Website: macys
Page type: cart
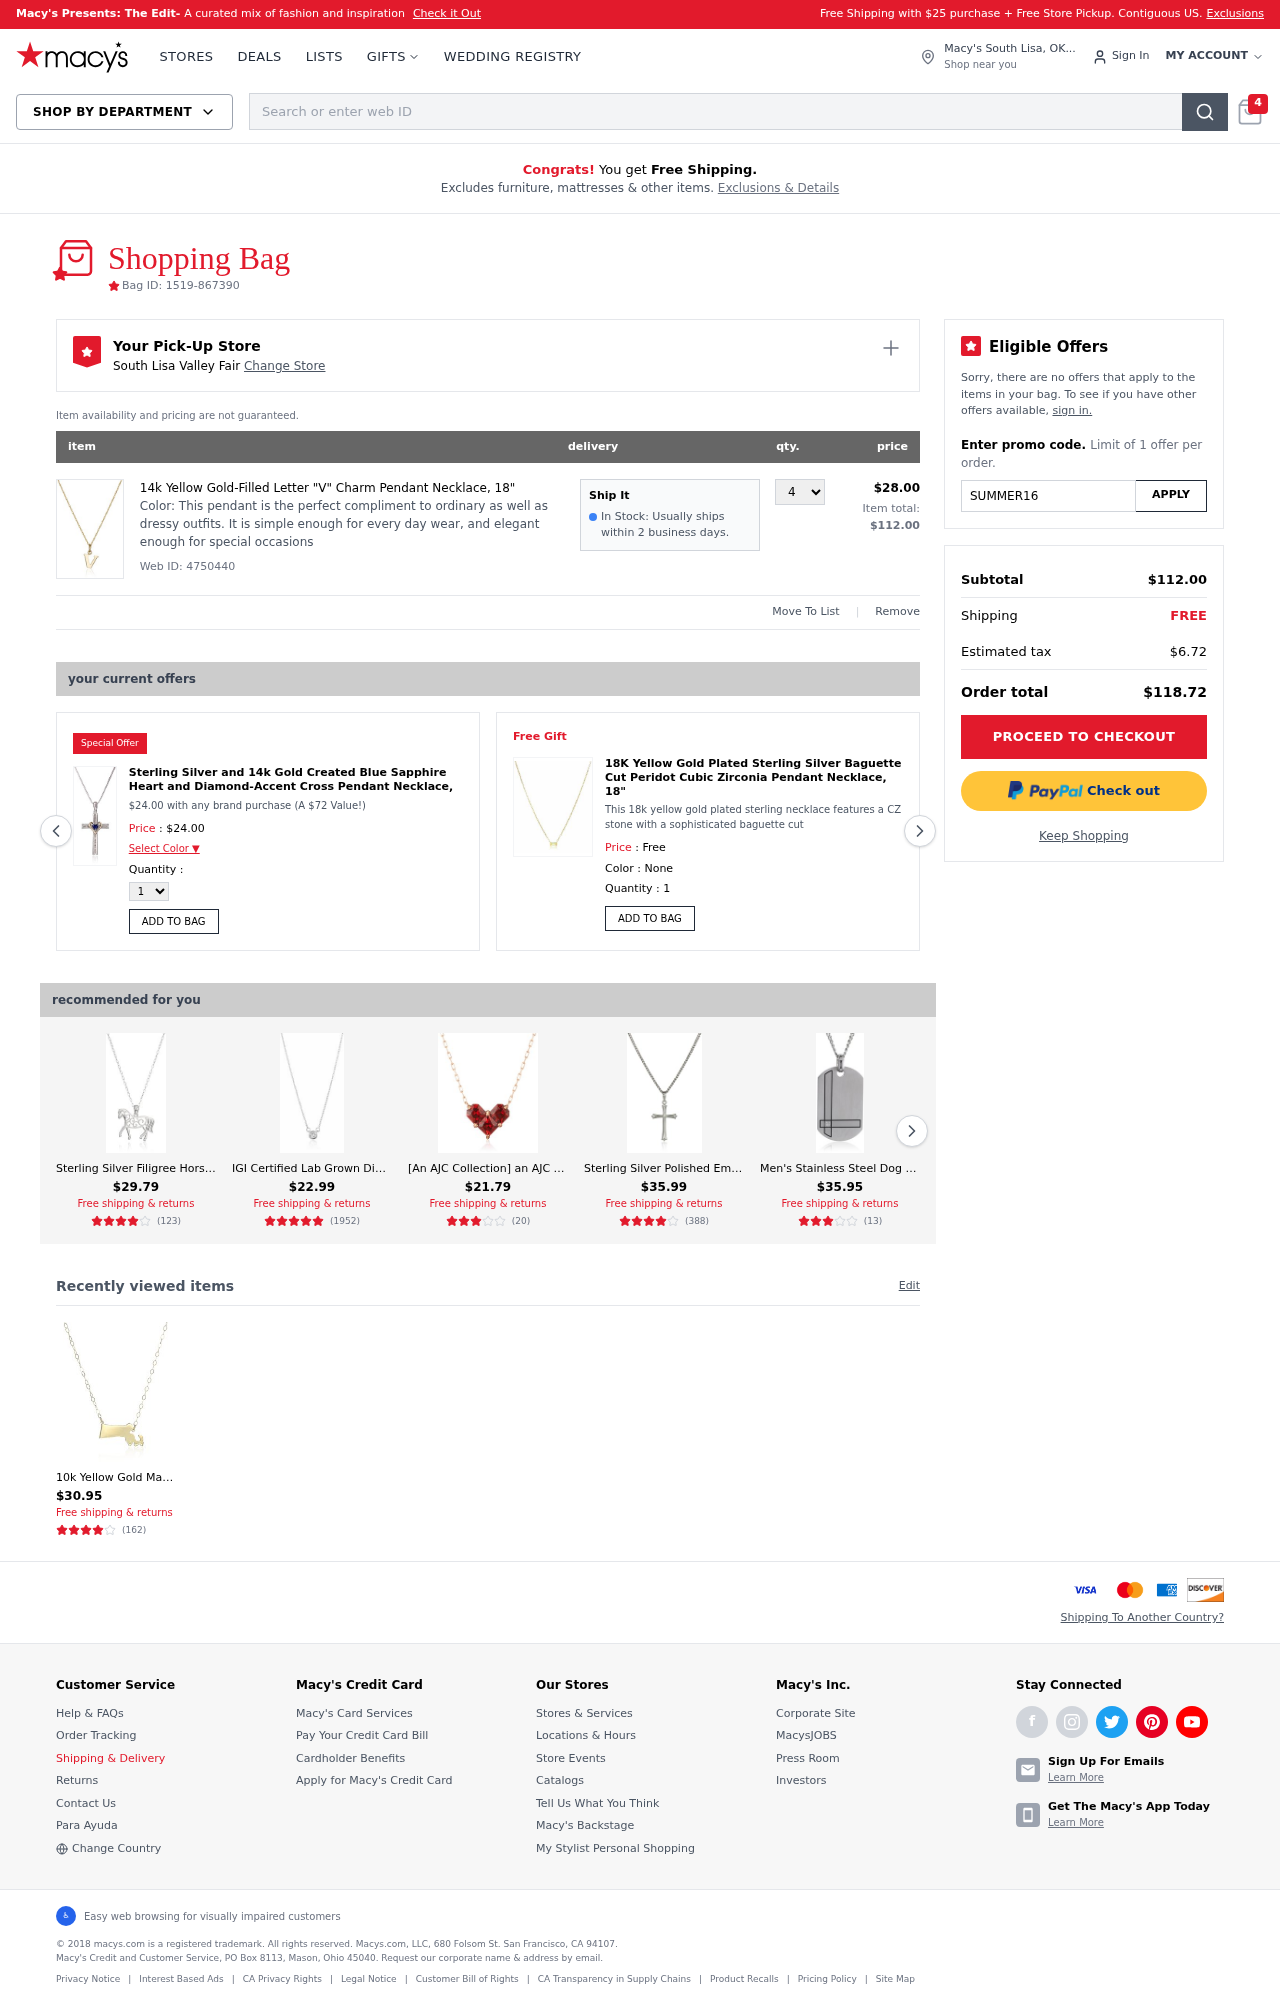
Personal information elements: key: PII_CITY
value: South Lisa Valley Fair Change Store
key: PII_CITY_STATE
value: South Lisa, OK
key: PII_PROMO_CODE
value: SUMMER16
Product elements: key: PRODUCT1_DESC
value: This pendant is the perfect compliment to ordinary as well as dressy outfits. It is simple enough for every day wear, and elegant enough for special occasions
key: PRODUCT1_NAME
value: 14k Yellow Gold-Filled Letter "V" Charm Pendant Necklace, 18"
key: PRODUCT1_PRICE
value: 28
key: PRODUCT1_QUANTITY
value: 4
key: PRODUCT2_NAME
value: Sterling Silver and 14k Gold Created Blue Sapphire Heart and Diamond-Accent Cross Pendant Necklace,
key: PRODUCT2_PRICE
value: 24
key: PRODUCT3_DESC
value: This 18k yellow gold plated sterling necklace features a CZ stone with a sophisticated baguette cut
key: PRODUCT3_NAME
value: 18K Yellow Gold Plated Sterling Silver Baguette Cut Peridot Cubic Zirconia Pendant Necklace, 18"
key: PRODUCT4_NAME
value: Sterling Silver Filigree Horse Pendant Necklace, 18"
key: PRODUCT4_NUM_RATINGS
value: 123
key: PRODUCT4_PRICE
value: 29.79
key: PRODUCT4_RATING
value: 3.7
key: PRODUCT5_NAME
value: IGI Certified Lab Grown Diamond Bezel-Set Necklace in 14k White Gold (1.0 CT.TW, I-J Color, SI1-SI2
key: PRODUCT5_NUM_RATINGS
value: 1952
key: PRODUCT5_PRICE
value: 22.99
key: PRODUCT5_RATING
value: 4.8
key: PRODUCT6_NAME
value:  [An AJC Collection] an AJC Collection January birthstone garnet K10 Pink Gold Heart Motif Necklace
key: PRODUCT6_NUM_RATINGS
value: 20
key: PRODUCT6_PRICE
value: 21.79
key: PRODUCT6_RATING
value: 3.1
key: PRODUCT7_NAME
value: Sterling Silver Polished Embossed Cross Pendant Necklace , 18"
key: PRODUCT7_NUM_RATINGS
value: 388
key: PRODUCT7_PRICE
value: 35.99
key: PRODUCT7_RATING
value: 4.2
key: PRODUCT8_NAME
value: Men's Stainless Steel Dog Tag Pendant Necklace (.02 cttw), 24"
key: PRODUCT8_NUM_RATINGS
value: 13
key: PRODUCT8_PRICE
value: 35.95
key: PRODUCT8_RATING
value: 3.3
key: PRODUCT9_NAME
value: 10k Yellow Gold Massachusetts State Pendant Necklace, 16"+2" Extender
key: PRODUCT9_NUM_RATINGS
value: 162
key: PRODUCT9_PRICE
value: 30.95
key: PRODUCT9_RATING
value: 4.1
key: PRODUCT2_DESC
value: $24.00 with any brand purchase (A $72 Value!)
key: PRODUCT1_WEB_ID
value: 4750440
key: PRODUCT1_TOTAL
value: $112.00
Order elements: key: ORDER_NUM_ITEMS
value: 4
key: ORDER_ID
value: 1519-867390
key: ORDER_SUBTOTAL
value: $112.00
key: ORDER_TAX
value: $6.72
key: ORDER_TOTAL
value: $118.72
Search elements: key: HEADER_SEARCH
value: Search or enter web ID